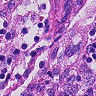
Metastatic tissue present: no